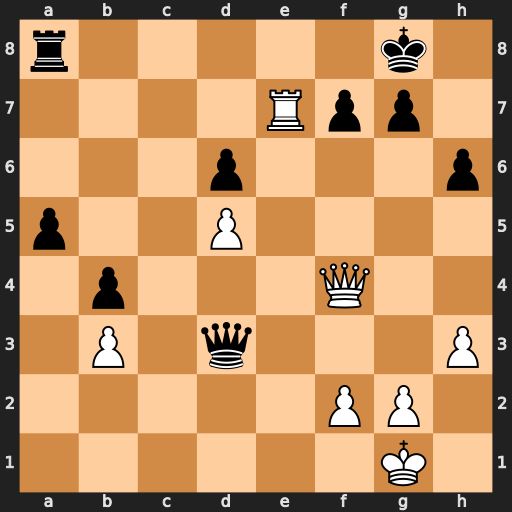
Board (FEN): r5k1/4Rpp1/3p3p/p2P4/1p3Q2/1P1q3P/5PP1/6K1
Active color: w
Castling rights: -
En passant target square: -
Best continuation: Qxf7+ Kh8 Qxg7#